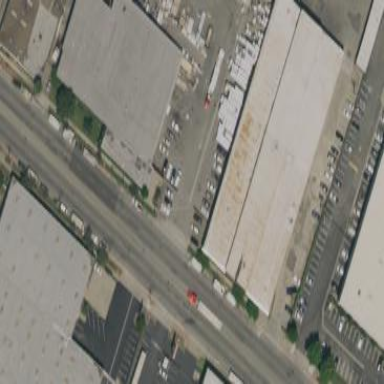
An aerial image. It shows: Industrial building.